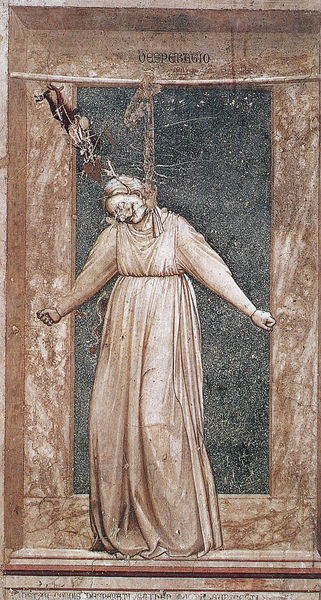
Titel: Arenakapelle / Scrovegni-Kapelle
Künstler: Giotto di Bondone
Standort: Padua, Arenakapelle (EU - I - Venetien)
Schlagwörter: blau, kopf, grün, ocker, braun, frau, kleid, marmor, malerei, arme, mord, rahmen, tod, tot, hände, gewand, strick, schrift, hellbraun, unglück, wandmalerei, hängen, seil, selbstmord, text, allegorie, personifikation, verzweiflung, kapelle, zerstört, fresko, stange, sünde, hexe, giotto, spinne, gehängt, arachne, erhängt, padua, todsünden, steinmalerei, scrovegni, arenakapelle, desperatio, scrovegni-kapelle, desperagio